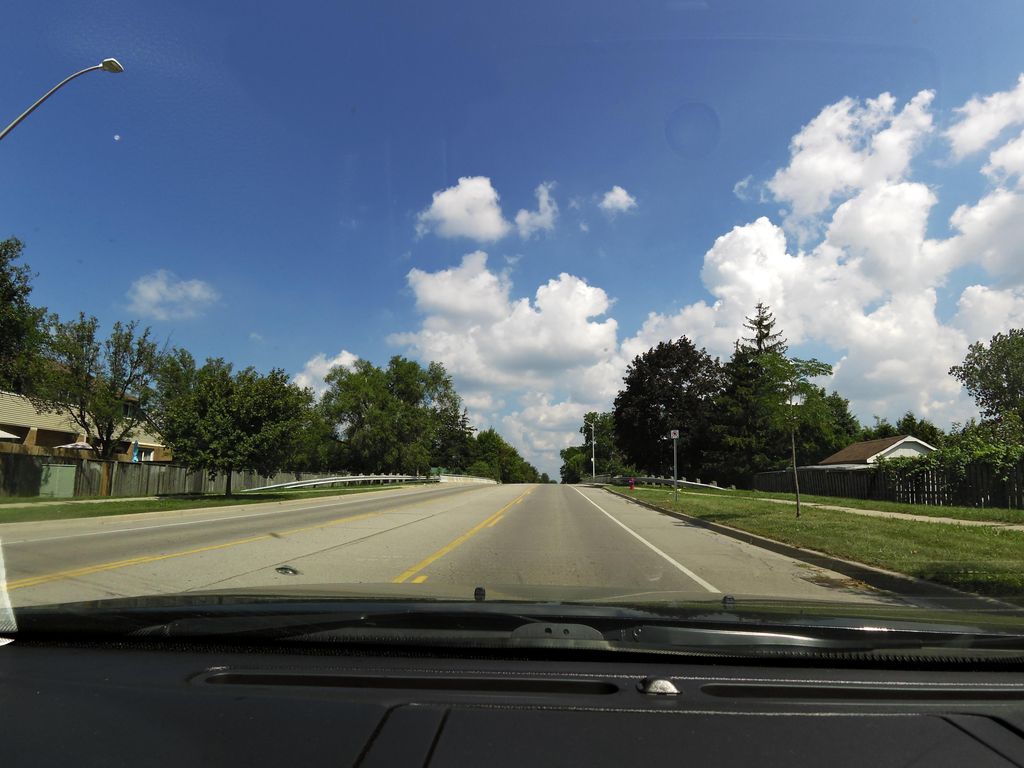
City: hamilton